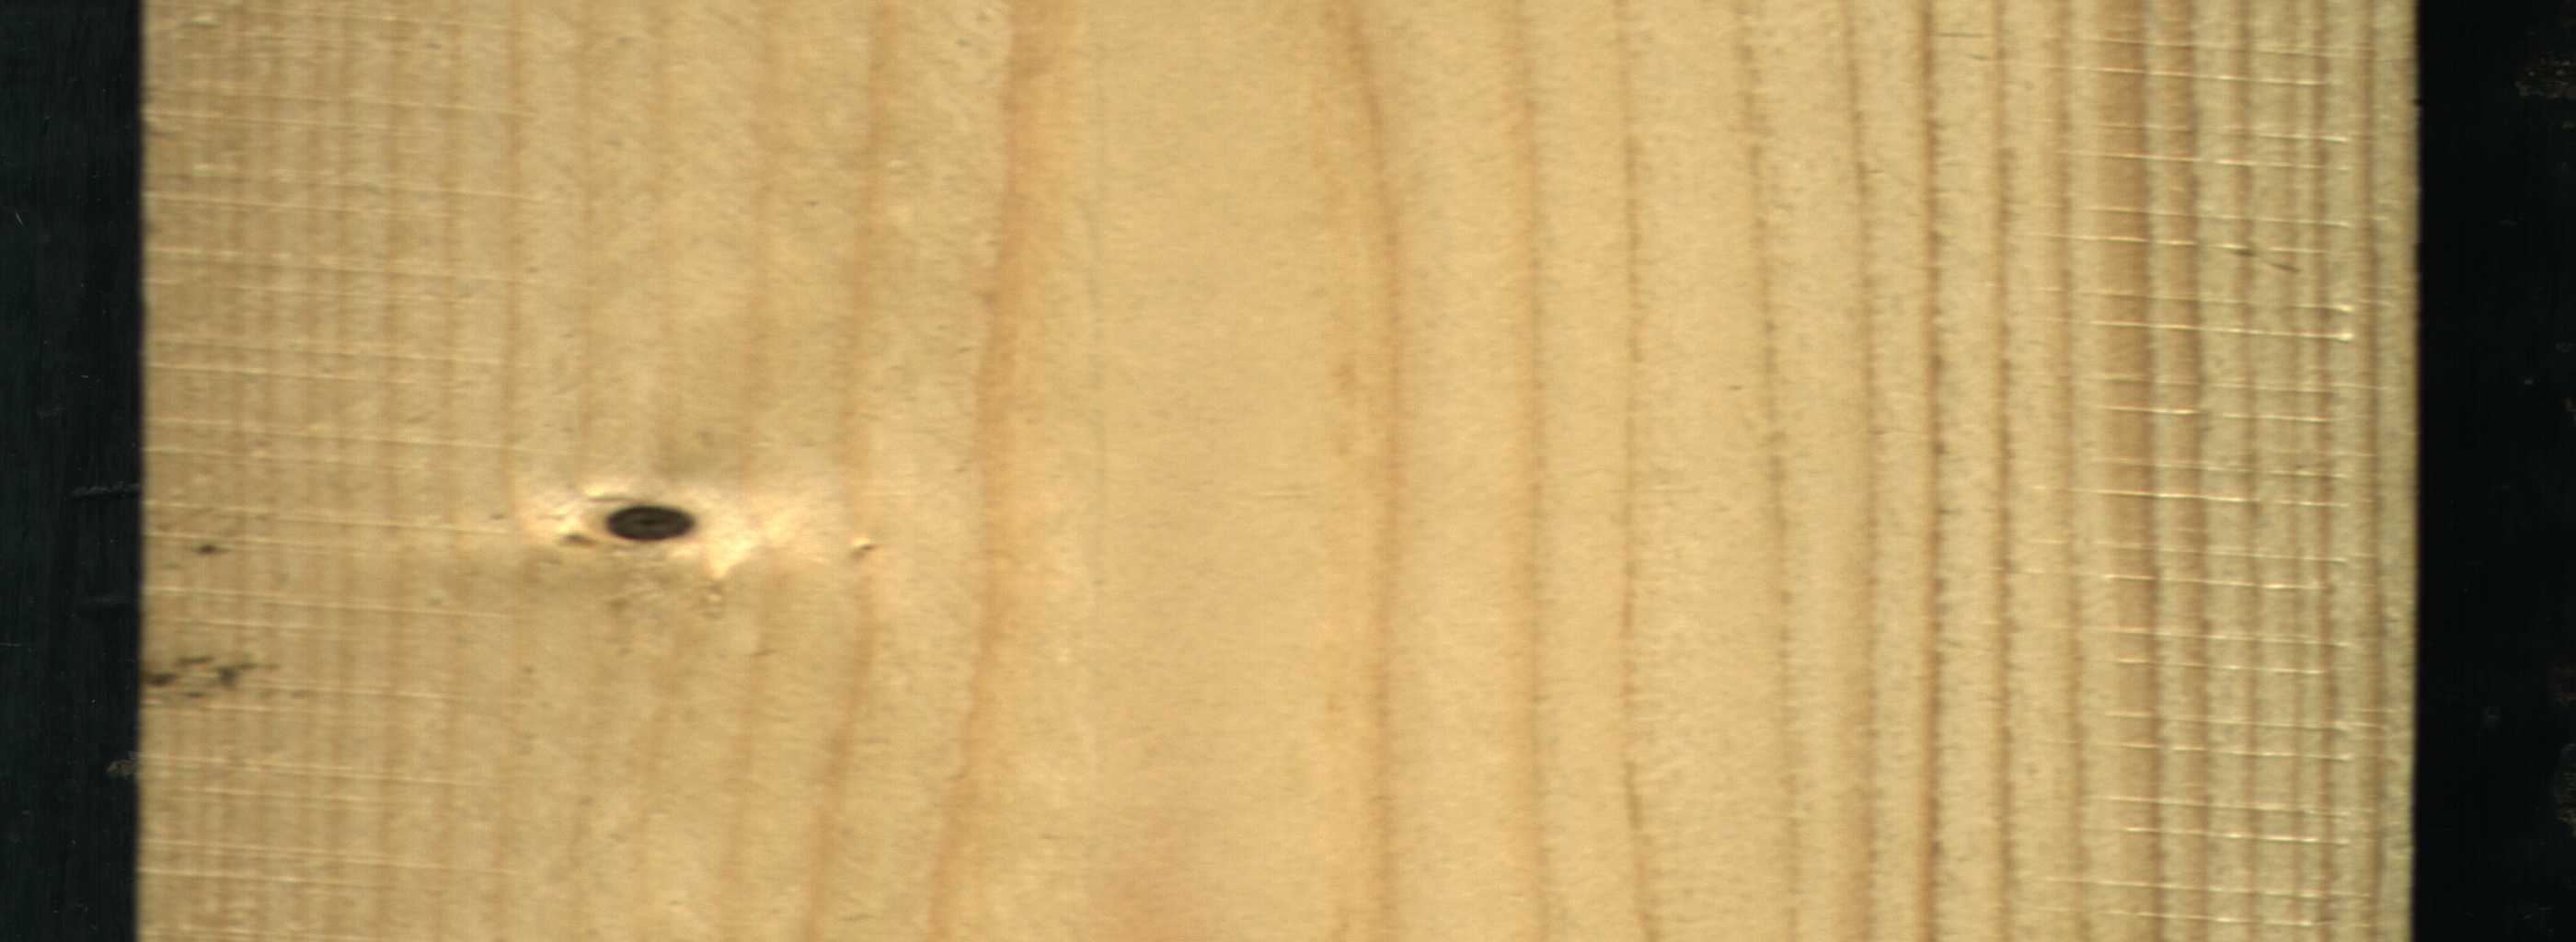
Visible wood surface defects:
Dead_Knot